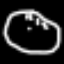
Label: clock